Question: Currently I have Aptana 3.0.5 installed, but when I press "Help" -> "Check for updates" that is what I see:

Why does this happen and can it be fixed manually without reinstalling? (btw, I had the same issue when I run 3.0.4 and could not update it to 3.0.5)
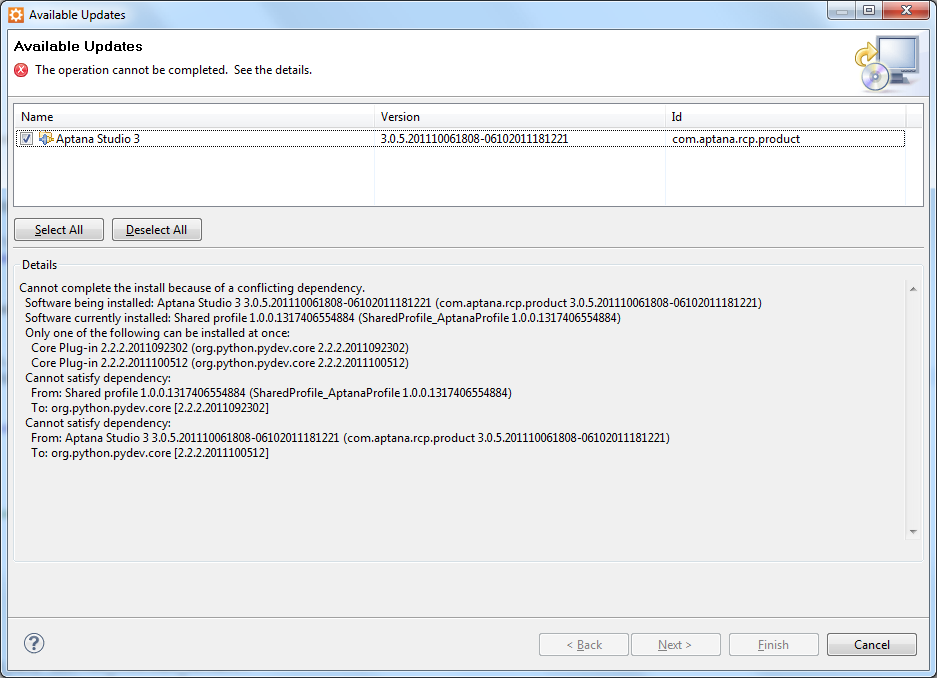
Answer: This error normally indicates you need to update Studio with elevated privileges. See the explanation here: <URL>.
Hope this helps.